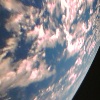
Label: cloud